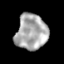
Tissue: skin
Cell type: Epithelial cells
Senescence score: 0.2418
Nuclear area (px): 1098
Mean DAPI intensity: 169.987